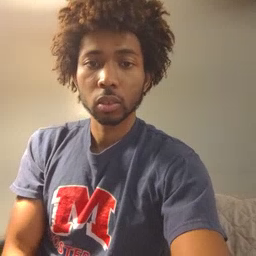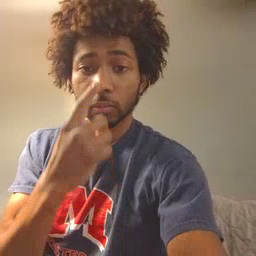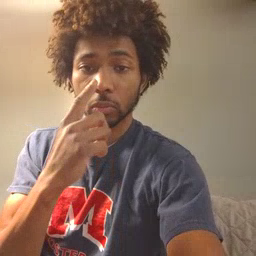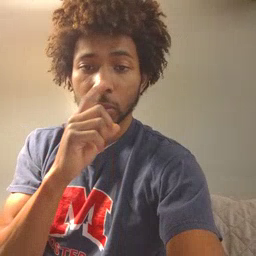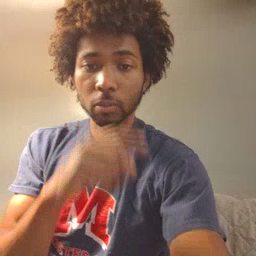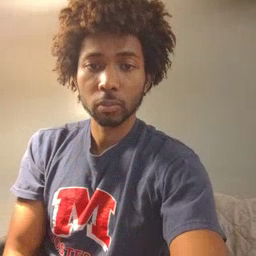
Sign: mouse